Question: I am having problems loading the MySQL JDBC driver. I have tried everything mentioned <URL>, but am still running into problems.
The error I get is this:
'''
Exception in thread "main" java.lang.ClassNotFoundException: com.mysql.jdbc.driver
at java.net.URLClassLoader$1.run(Unknown Source)
at java.security.AccessController.doPrivileged(Native Method)
at java.net.URLClassLoader.findClass(Unknown Source)
at java.lang.ClassLoader.loadClass(Unknown Source)
at sun.misc.Launcher$AppClassLoader.loadClass(Unknown Source)
at java.lang.ClassLoader.loadClass(Unknown Source)
at java.lang.Class.forName0(Native Method)
at java.lang.Class.forName(Unknown Source)
at Main.main(Main.java:12)
'''
My code is as follows:
'''
import java.sql.Connection;
import java.sql.DriverManager;
import java.sql.PreparedStatement;
import java.sql.ResultSet;
public class Main {
public static void main(String args[]) throws Exception {
//accessing the driver
Class.forName("com.mysql.jdbc.driver");
// creating variable to pass the connection information into
Connection dbcon = DriverManager.getConnection(
"jdbc:mysql//localhost:3306/test", "root", "root");
PreparedStatement statement = dbcon
.prepareStatement("select * from names");
ResultSet result = statement.executeQuery();
while (result.next()) {
System.out.println(result.getString(2));
}
}
}
'''

As you can see above I have placed the driver in the 'lib' folder and I have also put it into the Apache tomcat lib folder, because that was suggested as well.
Thank you for any help you can give me.
Andrew
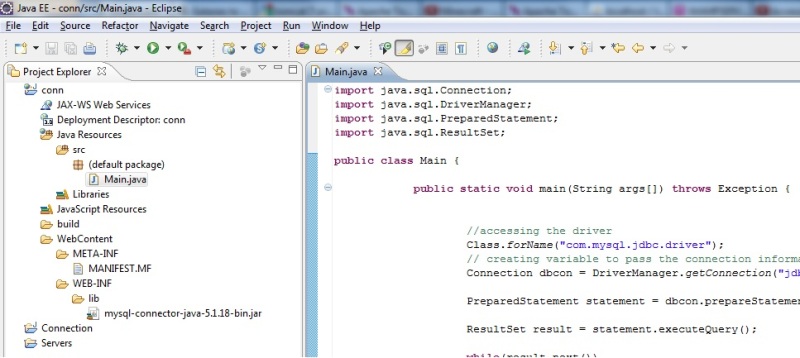
Answer: It tells you the problem on the first line of your stacktrace:
'''
Exception in thread "main" java.lang.ClassNotFoundException: com.mysql.jdbc.driver
'''
The driver name is 'com.mysql.jdbc.Driver' (capital D).